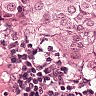
Metastatic tissue present: yes